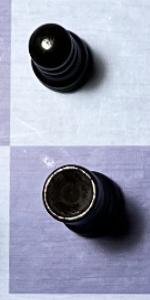
Label: Rook_Black